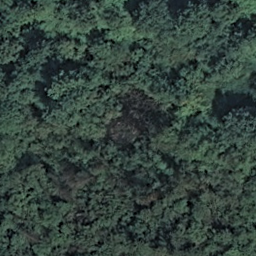
Label: forest